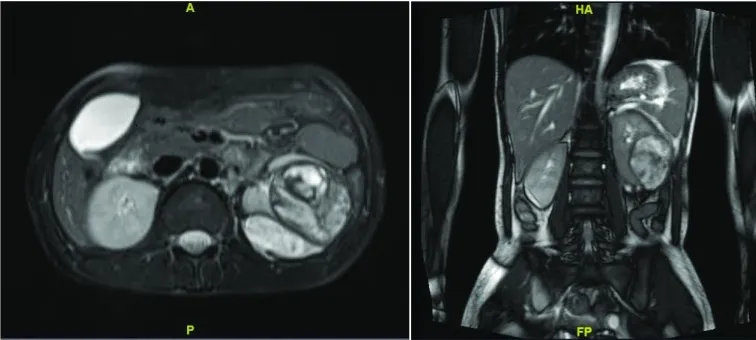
MRI abdomen coronal and transverse images depicting renal lesion in middle and lower pole of the left kidney.
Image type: radiology (mri)